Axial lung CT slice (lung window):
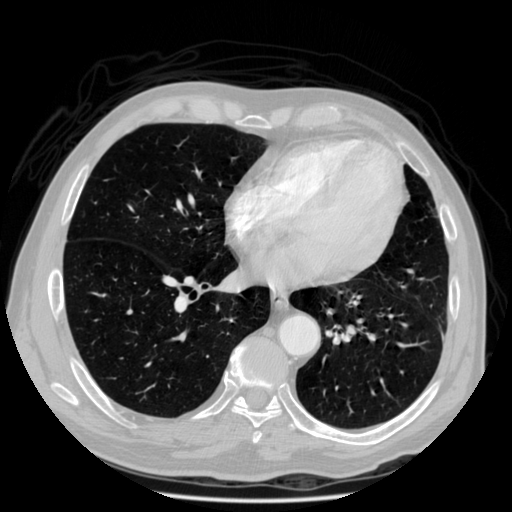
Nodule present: no